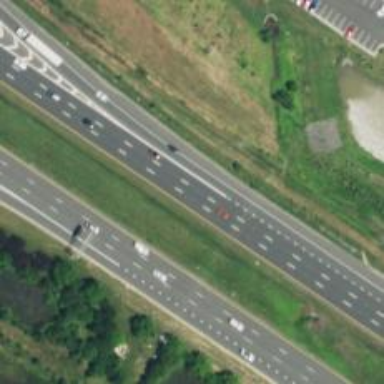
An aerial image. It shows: Motorway junction.